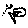
Label: hexagon